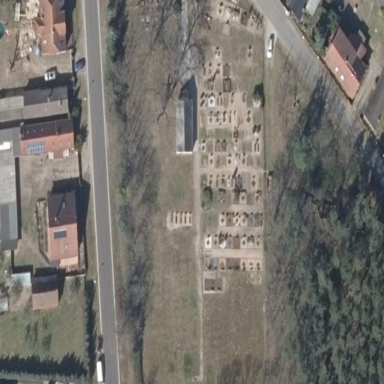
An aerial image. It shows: Cemetery.